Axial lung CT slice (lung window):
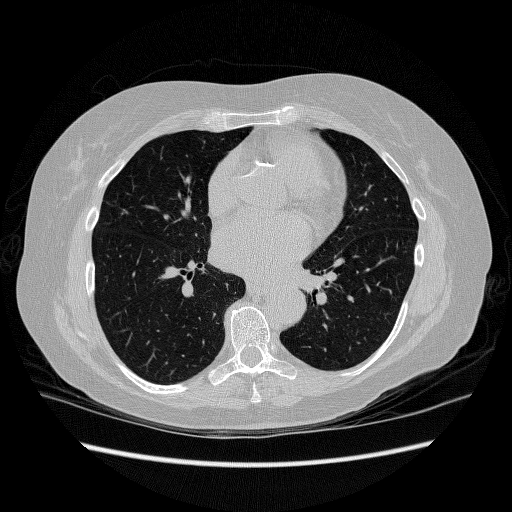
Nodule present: no